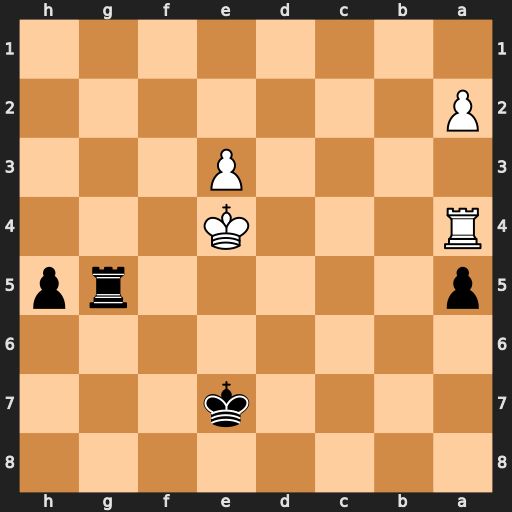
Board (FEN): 8/4k3/8/p5rp/R3K3/4P3/P7/8
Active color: b
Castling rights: -
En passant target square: -
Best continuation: Rg4+ Kf3 Rxa4